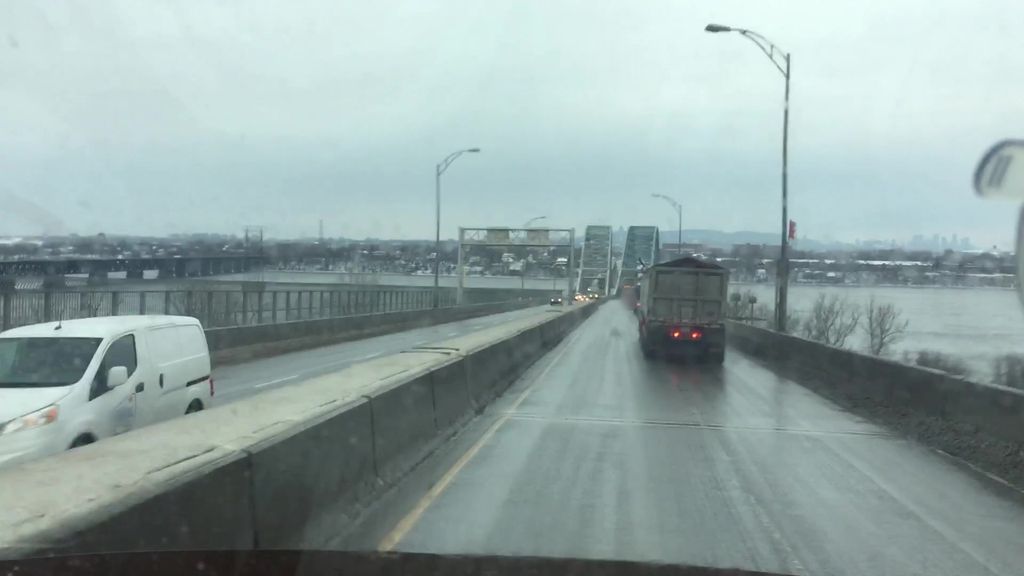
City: montreal